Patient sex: F
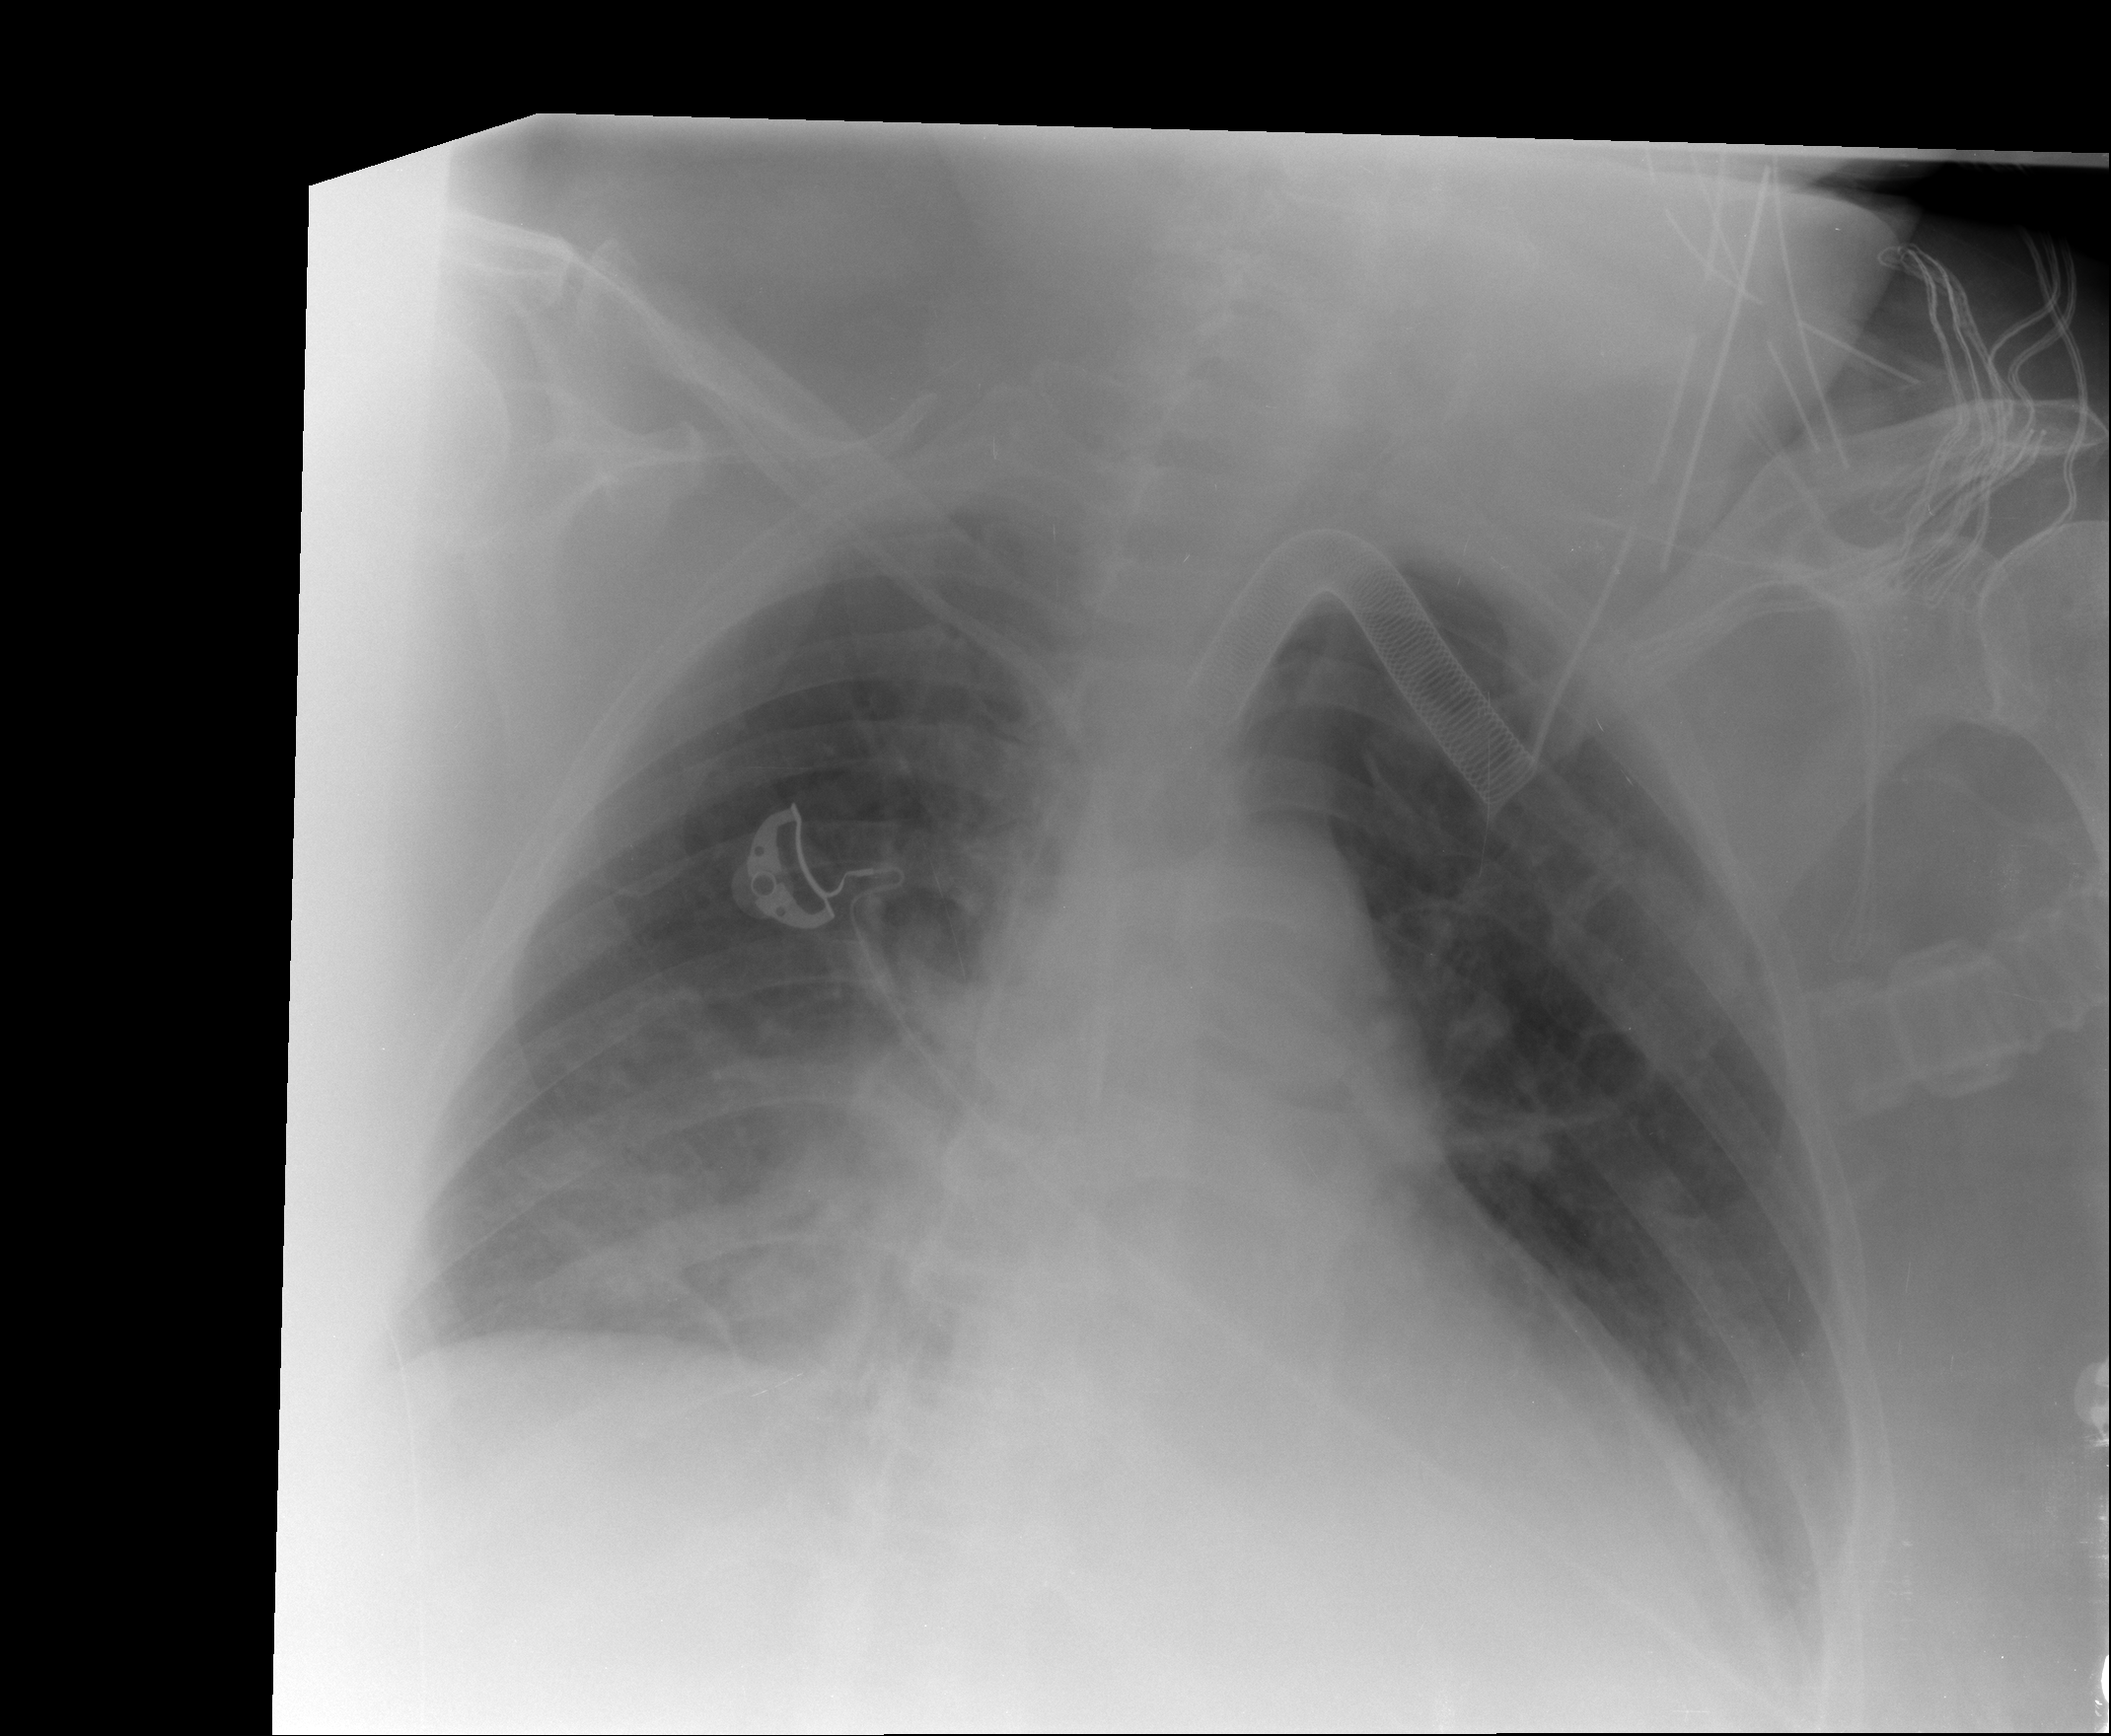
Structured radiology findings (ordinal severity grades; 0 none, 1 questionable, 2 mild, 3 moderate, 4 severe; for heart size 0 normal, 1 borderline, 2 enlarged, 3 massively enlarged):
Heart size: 1
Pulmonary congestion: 0
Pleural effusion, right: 1
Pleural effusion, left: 0
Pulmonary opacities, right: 0
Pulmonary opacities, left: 0
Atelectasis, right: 2
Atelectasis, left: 0